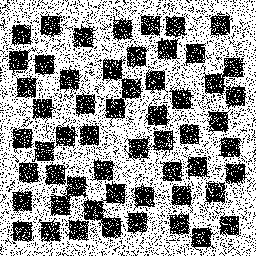
Squares: 56
Triangles: 0
Stars: 0
Total shapes: 56